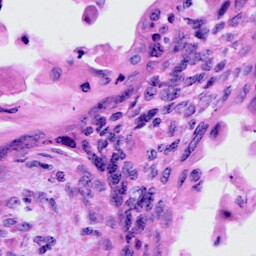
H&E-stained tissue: Cervix